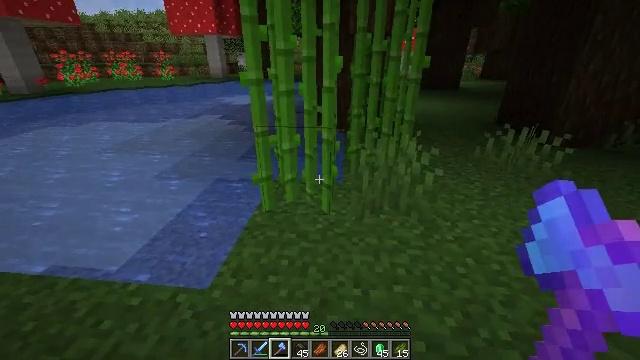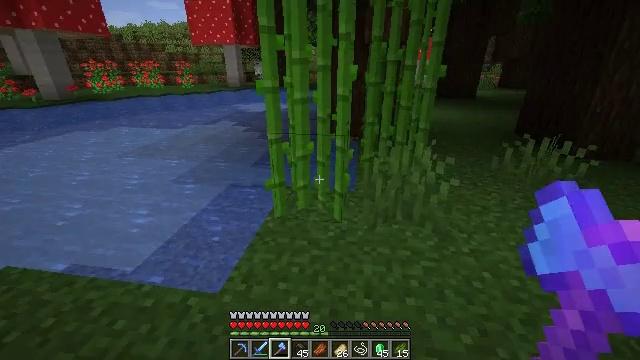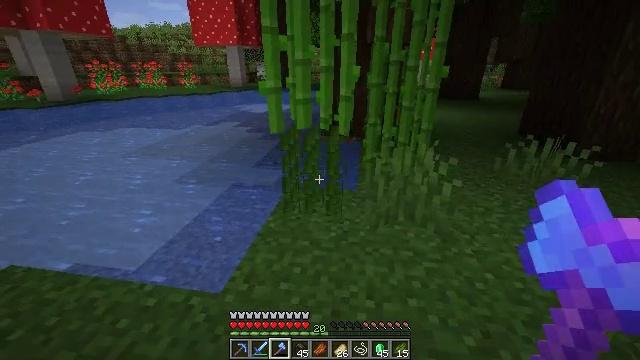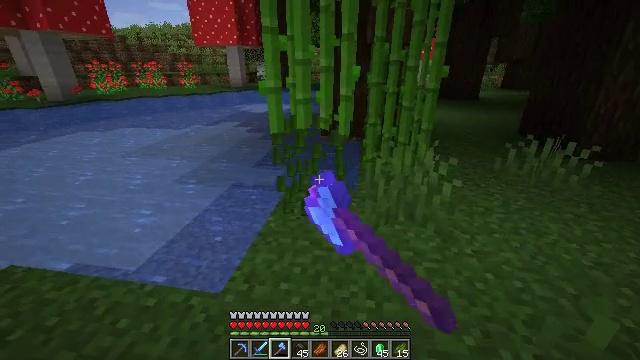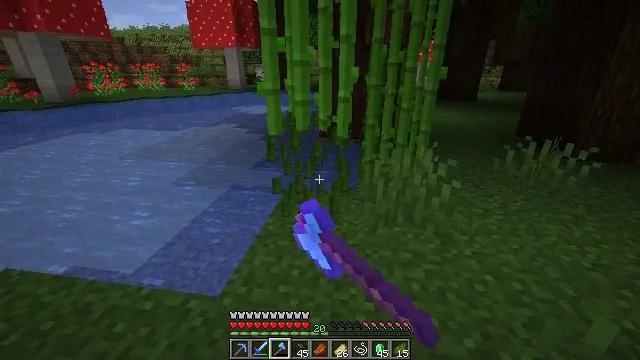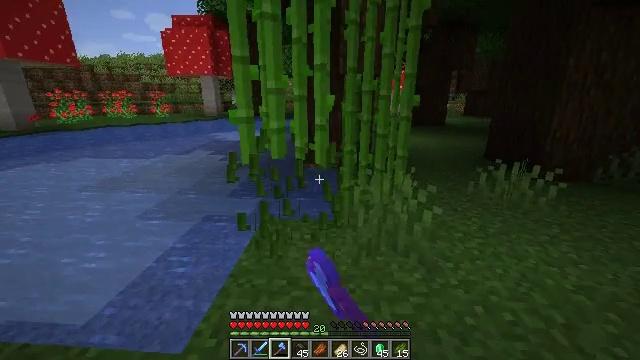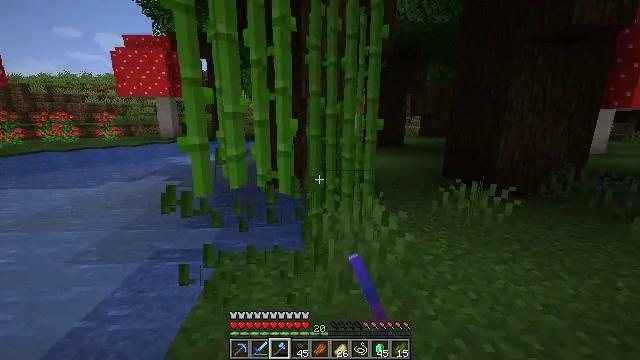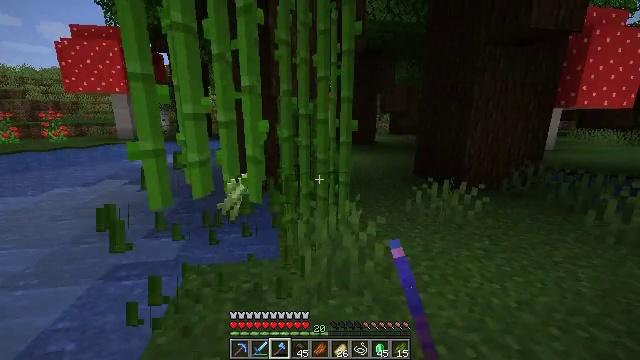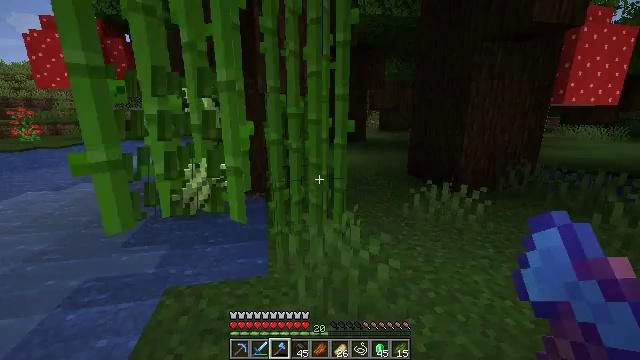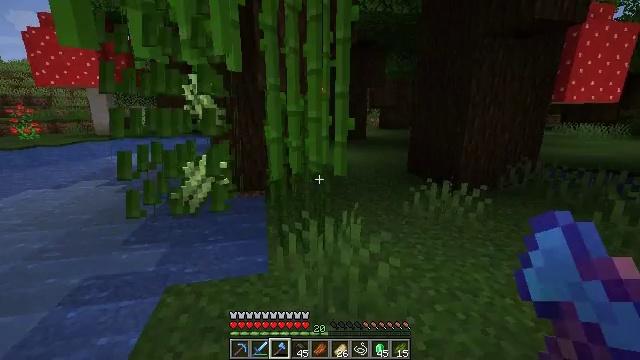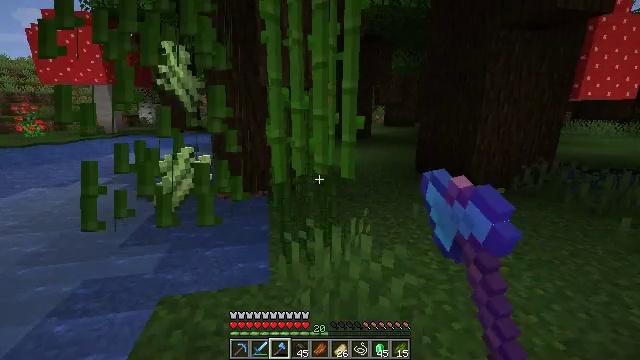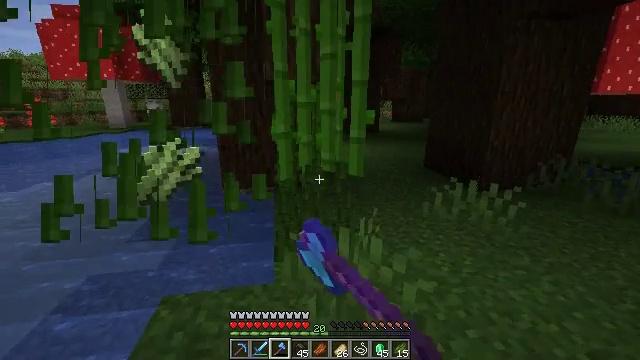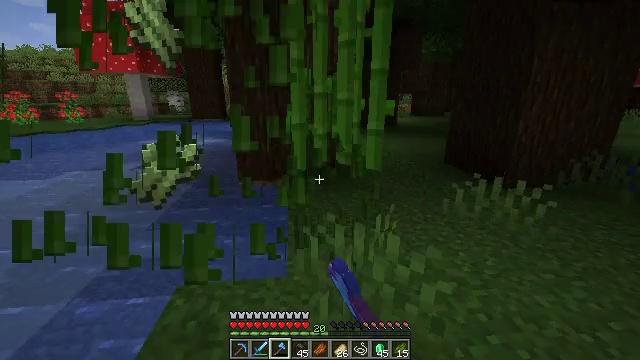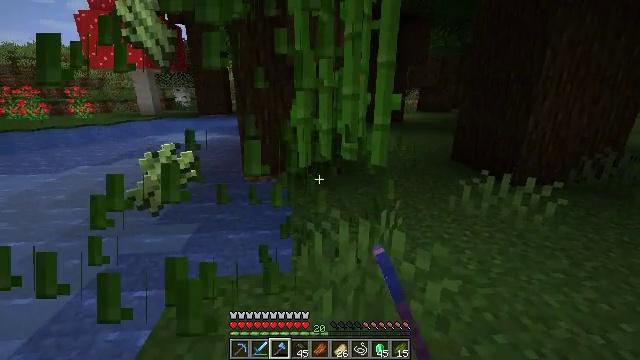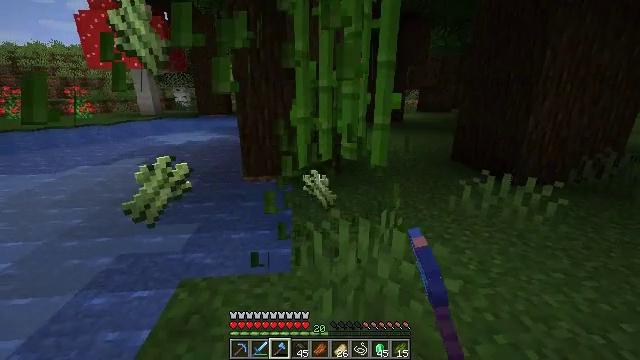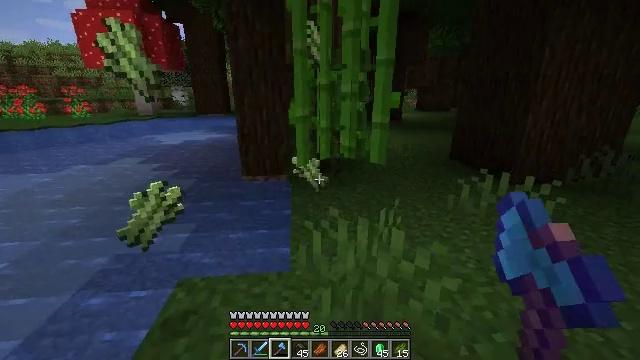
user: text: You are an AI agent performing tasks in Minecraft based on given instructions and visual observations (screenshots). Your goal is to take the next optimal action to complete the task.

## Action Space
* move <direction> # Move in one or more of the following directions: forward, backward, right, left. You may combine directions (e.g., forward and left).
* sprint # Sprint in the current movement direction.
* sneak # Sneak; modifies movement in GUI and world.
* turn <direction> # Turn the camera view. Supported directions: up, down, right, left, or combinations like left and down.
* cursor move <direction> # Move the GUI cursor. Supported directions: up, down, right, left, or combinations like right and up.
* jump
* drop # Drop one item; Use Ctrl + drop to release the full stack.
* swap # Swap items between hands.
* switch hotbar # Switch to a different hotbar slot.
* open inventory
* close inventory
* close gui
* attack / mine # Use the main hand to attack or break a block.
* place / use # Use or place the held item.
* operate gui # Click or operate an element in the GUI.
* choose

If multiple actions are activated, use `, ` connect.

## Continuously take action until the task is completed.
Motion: motion action
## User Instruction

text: Harvest sugar cane from the plant.
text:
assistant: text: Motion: turn left and up
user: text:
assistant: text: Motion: attack / mine
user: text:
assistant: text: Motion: attack / mine
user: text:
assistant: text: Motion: move forward, attack / mine
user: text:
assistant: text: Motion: move forward, turn right and up
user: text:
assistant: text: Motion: move forward, turn right and up
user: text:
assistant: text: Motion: move forward, turn right
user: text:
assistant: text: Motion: move forward, turn right
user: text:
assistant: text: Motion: move forward, attack / mine
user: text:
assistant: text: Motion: attack / mine
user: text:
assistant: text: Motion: turn left and down, attack / mine
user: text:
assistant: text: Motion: turn left and down, attack / mine
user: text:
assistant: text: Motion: turn left
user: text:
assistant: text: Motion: no_op
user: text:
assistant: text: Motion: no_op
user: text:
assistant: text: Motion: no_op
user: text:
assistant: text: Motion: no_op